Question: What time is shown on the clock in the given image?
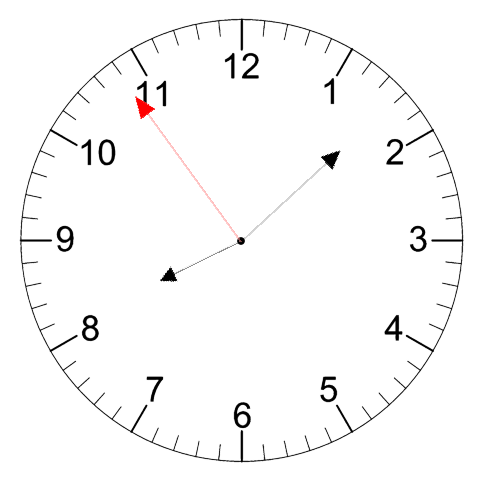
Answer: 08:07:54